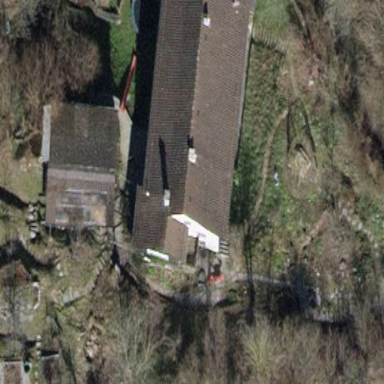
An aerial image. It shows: Farmyard area.